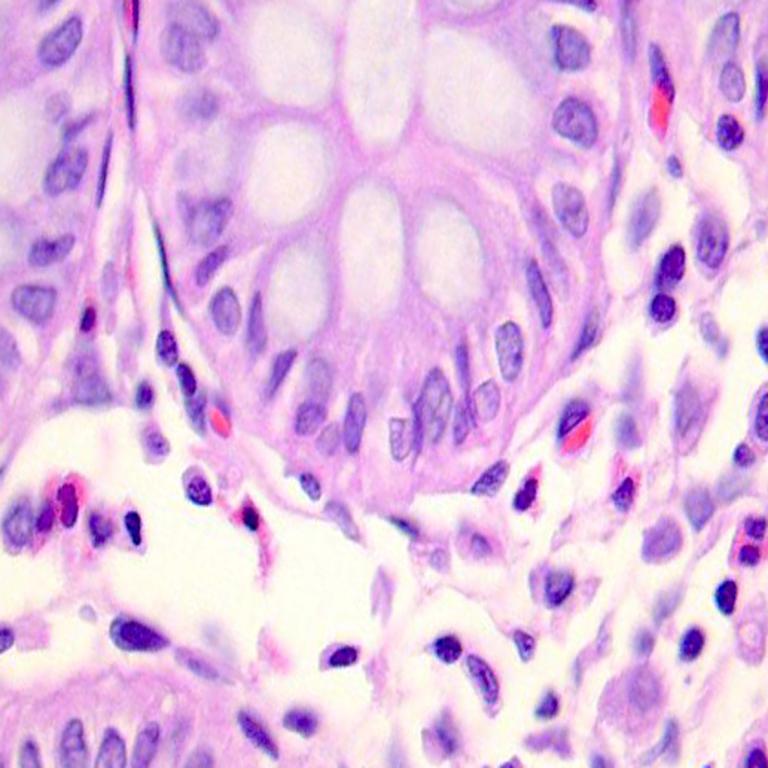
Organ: colon
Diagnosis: benign